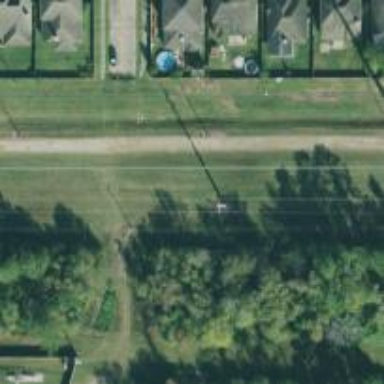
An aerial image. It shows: Power pole.